Question: I'm just messing around with Kibana (4.1.1) and for some reason Kibana separates all my integer fields (>999) with a ",".
I specified a mapping in Elasticsearch and the fields in question are definitely integers. They are shown in Kibana as numbers and behave exactly like numbers (I can, for instance, set a range in a visualization).
Thanks a bunch.
Edit:
Just to clarify, this is merely a cosmetic issue.
Edit2:
Ideally I would like to be able to specify integer-representations on a field-by-field basis.

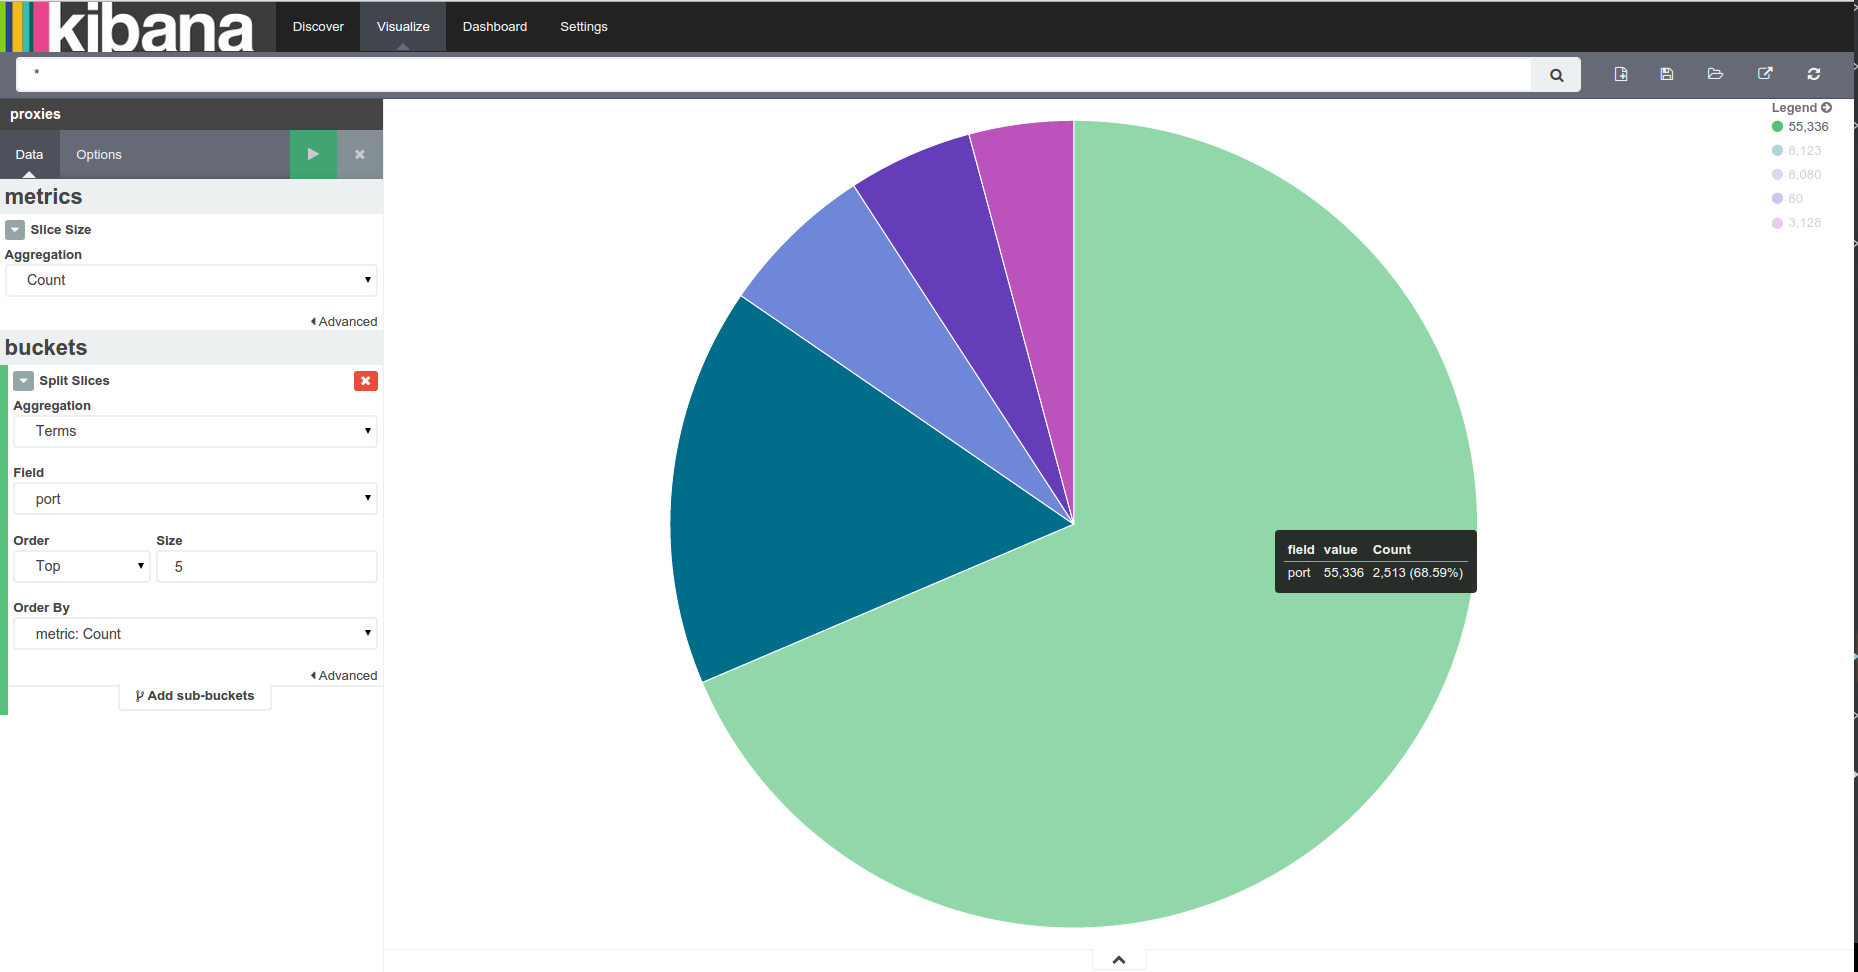
Answer: Kibana 4.1 released a feature which enables the type of <URL> you are looking for. You specify the formatting rules under "Settings --> Indices --> your index". Then edit the field you want to customize.